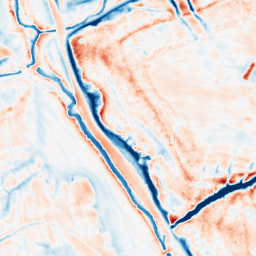
Category: multiscale
Decomposition family: dog_multiscale
Decomposition parameters: sigma_ratio: 1.6
n_scales: 5
base_sigma: 0.5
Upsampling method: bicubic
Upsampling parameters: scale: 8
Upsampling scale: 8